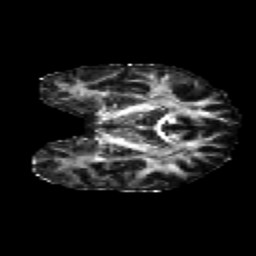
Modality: FA
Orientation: coronal
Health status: healthy
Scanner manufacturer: philips
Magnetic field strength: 3 T
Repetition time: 9.75 s
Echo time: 0.092 s